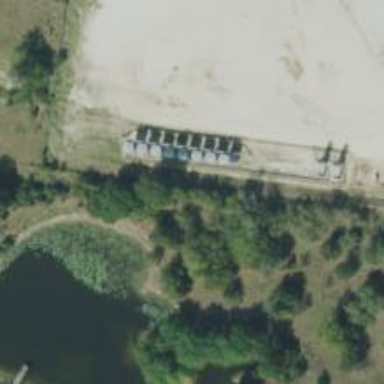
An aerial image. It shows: Storage tank with man-made structure.